Question: I want the output as shown in below image

This is a Sikh holy book which uses the Regional font(Gurumukhi) and i want to make an xml file of this text to use the xml parsing to show in my application. But the Problem is when i paste this font in my xml file it converts into the some alphabets and symbols like below
'''
jpujI swihb
<> siq nwmu krqw purKu inrBau inrvYru
Akwl mUriq AjUnI sYBM gur pRswid ]
] jpu ]
Awid scu jugwid scu ]
hY BI scu nwnk hosI BI scu ]1]
socY soic n hoveI jy socI lK vwr ]
cupY cup n hoveI jy lwie rhw ilv qwr ]
BuiKAw BuK n auqrI jy bMnw purIAw Bwr ]
shs isAwxpw lK hoih q iek n clY nwil ]
ikv sicAwrw hoeIAY ikv kUVY qutY pwil ]
hukim rjweI clxw nwnk iliKAw nwil ]1]
hukmI hovin Awkwr hukmu n kihAw jweI ]
hukmI hovin
'''
I have placed a Gurumukhi font file in the asset folder and use the below code which works fine
'''
Typeface tf = Typeface.createFromAsset(getAssets(),
"fonts/bulara_5.ttf");
textView = (TextView) findViewById(R.id.textView1);
textView.setTypeface(tf);
textView.setMovementMethod(new ScrollingMovementMethod());
textView.setText(" <>siq nwmu krqw purKu inrBau inrvYru")
'''
In that way the text in that text view converts into the Gurumukhi but 'How can i create my Xml file for this type of text in it'. Or 'Give me some Good Suggestion that which way is better to work on this type of app and handle the text'. I have to show 4-5 Holy books in one app and each have 20-25 pages. Any help is appreciated.
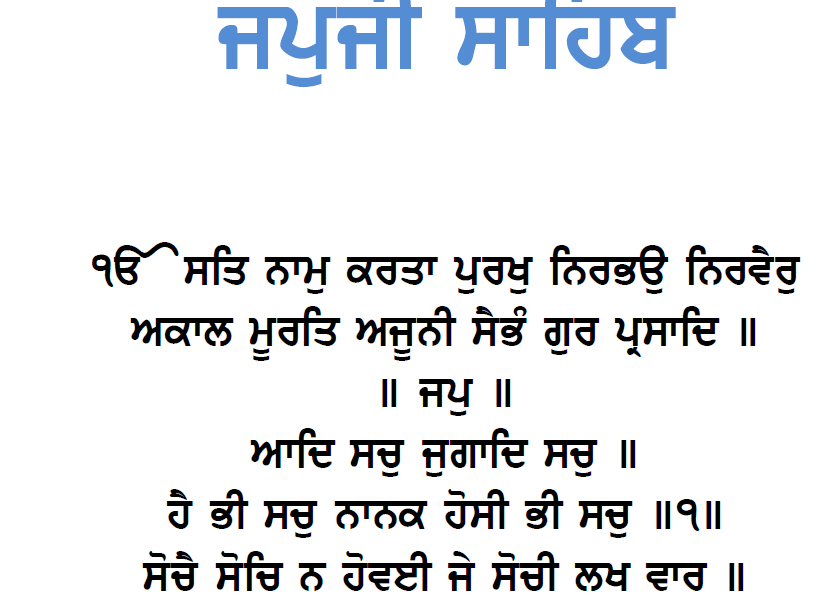
Answer: I have made some changes in xml keep in mind that changes are required.
I have made an in asset folder the xml is as look like as shown below
'''
<?xml version="1.0" encoding="UTF-8"?>
<book1>
<page1>&#60;&#62; siq nwmu krqw purKu inrBau inrvYru
Akwl mUriq AjUnI sYBM gur pRswid ]
] jpu ]
Awid scu jugwid scu ]
hY BI scu nwnk hosI BI scu ]1]
socY soic n hoveI jy socI lK vwr ]
cupY cup n hoveI jy lwie rhw ilv qwr ]
BuiKAw BuK n auqrI jy bMnw purIAw Bwr ]
shs isAwxpw lK hoih q iek n clY nwil ]
ikv sicAwrw hoeIAY ikv kUVY qutY pwil ]
hukim rjweI clxw nwnk iliKAw nwil ]1]
hukmI hovin Awkwr hukmu n kihAw jweI ]
hukmI hovin jIA hukim imlY vifAweI ]
hukmI auqmu nIcu hukim iliK duK suK pweIAih ]
ieknw hukmI bKsIs ieik hukmI sdw BvweIAih ]
hukmY AMdir sBu ko bwhir hukm n koie ]
nwnk hukmY jy buJY q haumY khY n koie ]2]
gwvY ko qwxu hovY iksY qwxu ]</page1>
</book1>
'''
after that see my as shown below
'''
import java.io.BufferedInputStream;
import java.io.ByteArrayOutputStream;
import java.io.IOException;
import java.io.InputStream;
import java.io.InputStreamReader;
import java.io.StringReader;
import java.io.UnsupportedEncodingException;
import java.net.MalformedURLException;
import javax.xml.parsers.DocumentBuilder;
import javax.xml.parsers.DocumentBuilderFactory;
import javax.xml.parsers.ParserConfigurationException;
import org.apache.http.HttpEntity;
import org.apache.http.HttpResponse;
import org.apache.http.client.methods.HttpPost;
import org.apache.http.impl.client.DefaultHttpClient;
import org.apache.http.util.EntityUtils;
import org.w3c.dom.Document;
import org.w3c.dom.Element;
import org.w3c.dom.Node;
import org.w3c.dom.NodeList;
import org.xml.sax.InputSource;
import org.xml.sax.SAXException;
public class StudyParser {
public StudyParser() {
}
public final static Document XMLfromString(String xml){
Document doc = null;
DocumentBuilderFactory dbf = DocumentBuilderFactory.newInstance();
dbf.setCoalescing(true);
try {
DocumentBuilder db = dbf.newDocumentBuilder();
InputSource is = new InputSource();
is.setCharacterStream(new StringReader(xml));
doc = db.parse(is);
} catch (ParserConfigurationException e) {
System.out.println("XML parse error: " + e.getMessage());
return null;
} catch (SAXException e) {
System.out.println("Wrong XML file structure: " + e.getMessage());
return null;
} catch (IOException e) {
System.out.println("I/O exeption: " + e.getMessage());
return null;
}
return doc;
}
public static String getXMLstring(String xml){
String line = null;
try {
DefaultHttpClient httpClient = new DefaultHttpClient();
HttpPost httpPost = new HttpPost(xml);
HttpResponse httpResponse = httpClient.execute(httpPost);
HttpEntity httpEntity = httpResponse.getEntity();
line = EntityUtils.toString(httpEntity);
} catch (UnsupportedEncodingException e) {
line = "<results status="error"><msg>Can't connect to server</msg></results>";
} catch (MalformedURLException e) {
line = "<results status="error"><msg>Can't connect to server</msg></results>";
} catch (IOException e) {
line = "<results status="error"><msg>Can't connect to server</msg></results>";
}
return line;
}
public static String getXML(InputStream is)throws IOException {
BufferedInputStream bis = new BufferedInputStream(is);
ByteArrayOutputStream buf = new ByteArrayOutputStream();
int result = bis.read();
while(result != -1) {
byte b = (byte)result;
buf.write(b);
result = bis.read();
}
return buf.toString();
}
public final static String getElementValue( Node elem ) {
Node kid;
if( elem != null){
if (elem.hasChildNodes()){
for( kid = elem.getFirstChild(); kid != null; kid = kid.getNextSibling() ){
if( kid.getNodeType() == Node.TEXT_NODE ){
return kid.getNodeValue();
}
}
}
}
return "";
}
public static int numResults(Document doc){
Node results = doc.getDocumentElement();
int res = -1;
try{
res = Integer.valueOf(results.getAttributes().getNamedItem("Categories").getNodeValue());
}catch(Exception e ){
res = -1;
}
return res;
}
public static String getValue(Element item, String str) {
NodeList n = item.getElementsByTagName(str);
return StudyParser.getElementValue(n.item(0));
}
}
'''
after code in my activity is as shown below
'''
TextView txt;
try{
txt = (TextView)findViewById(R.id.tv);
String xml= StudyParser.getXML(getAssets().open("data.xml"));
Document doc = StudyParser.XMLfromString(xml);
NodeList n = doc.getElementsByTagName("book1");
Element eid = (Element) n.item(0);
String Js=StudyParser.getValue(eid, "page1");
Typeface tf = Typeface.createFromAsset(getAssets(),"bulara_5.ttf");
txt.setTypeface(tf);
txt.setText(Js);
}catch(Exception e){
Log.e("error",e.toString());
}
'''